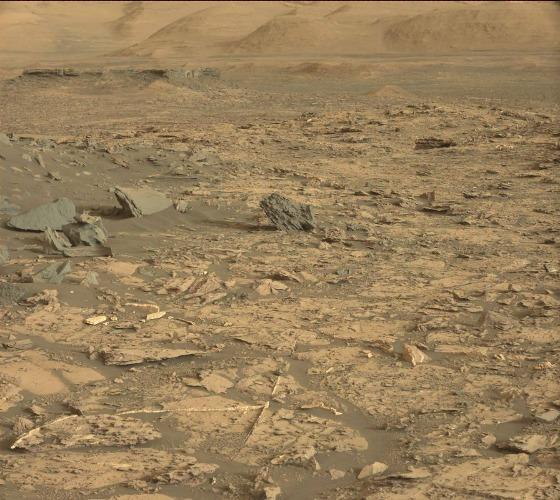
Terrain classes present: Bedrock, Gravel / Sand / Soil, Rock